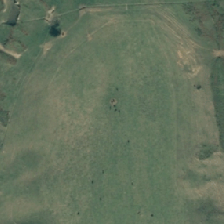
Land cover: shortrotation_cropland